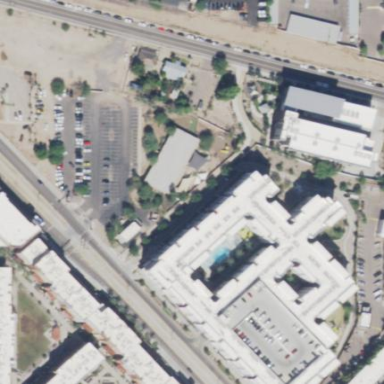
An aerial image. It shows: Residential building part of university campus.